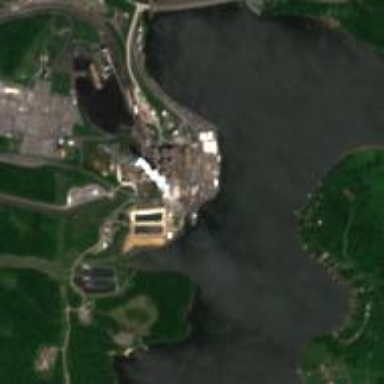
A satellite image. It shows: Industrial area with power plant.